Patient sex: M
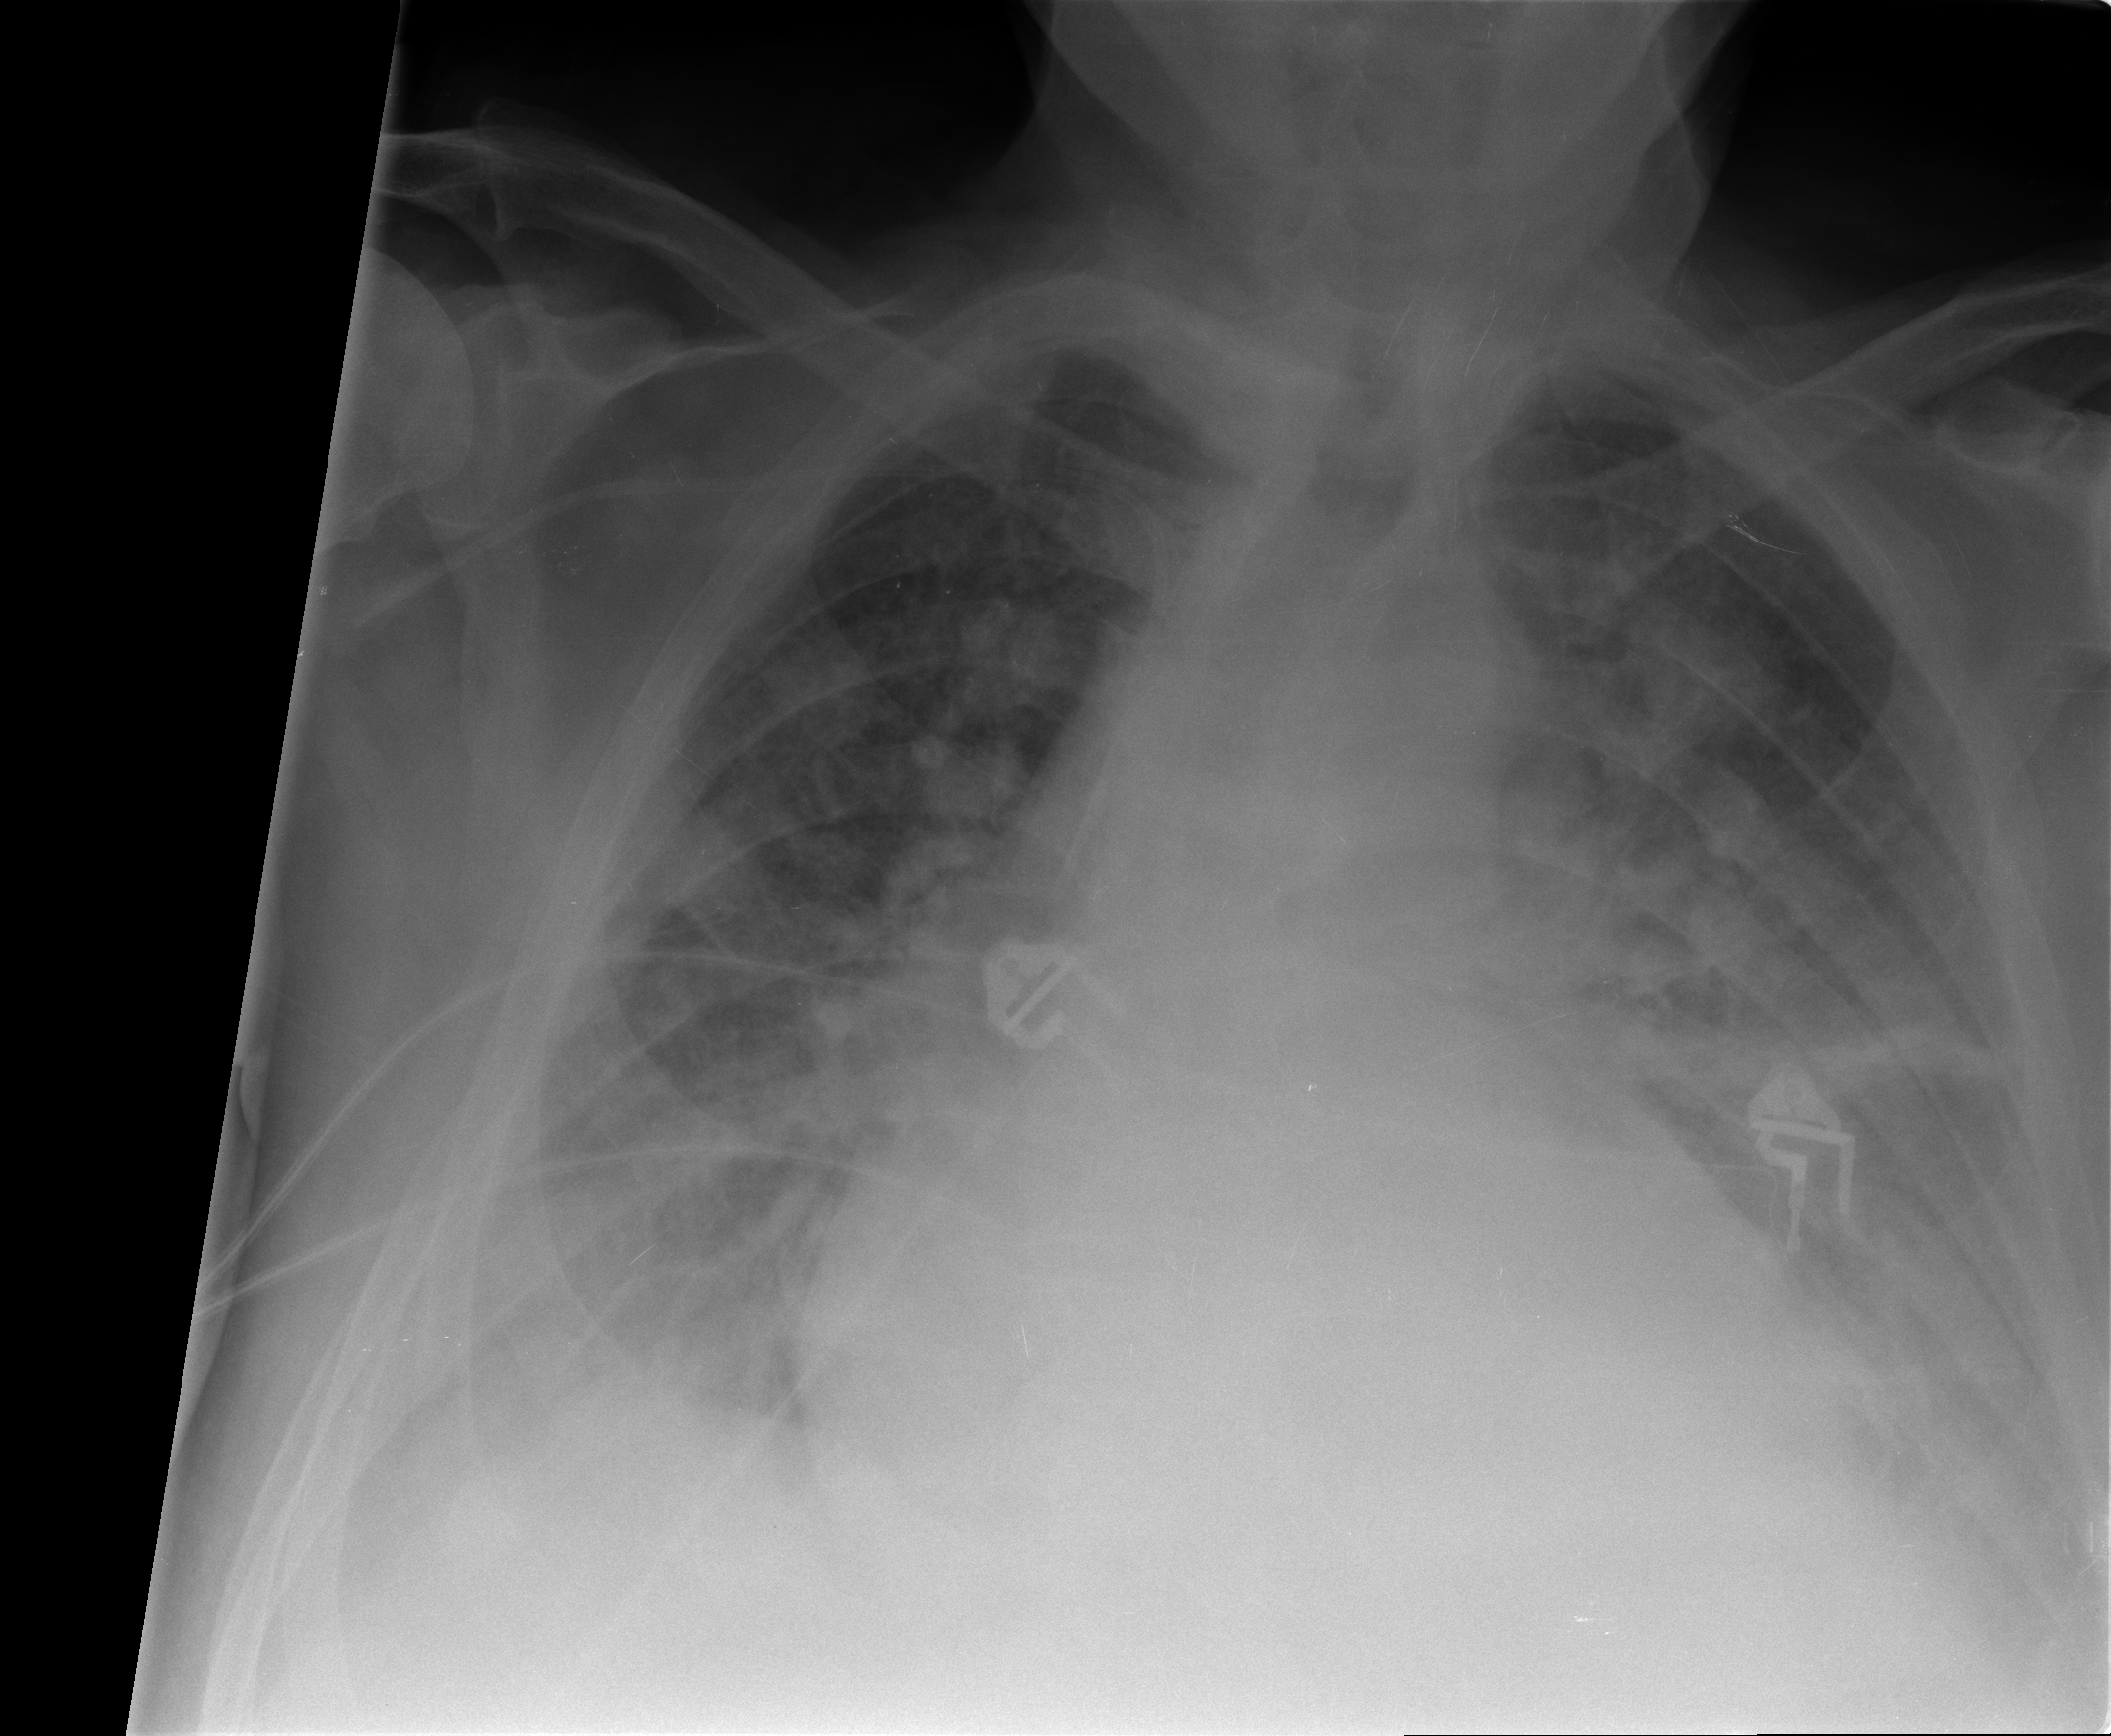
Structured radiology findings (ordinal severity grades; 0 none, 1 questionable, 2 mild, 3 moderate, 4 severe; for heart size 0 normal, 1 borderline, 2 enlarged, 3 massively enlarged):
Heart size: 2
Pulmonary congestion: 3
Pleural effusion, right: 2
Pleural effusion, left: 2
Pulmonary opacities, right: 4
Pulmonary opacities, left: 4
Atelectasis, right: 3
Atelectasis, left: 3